Interaction volume radius: 10 \u00c5
Interaction volume height: 40 \u00c5
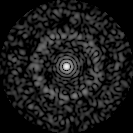
Disorder parameter: 0.8349